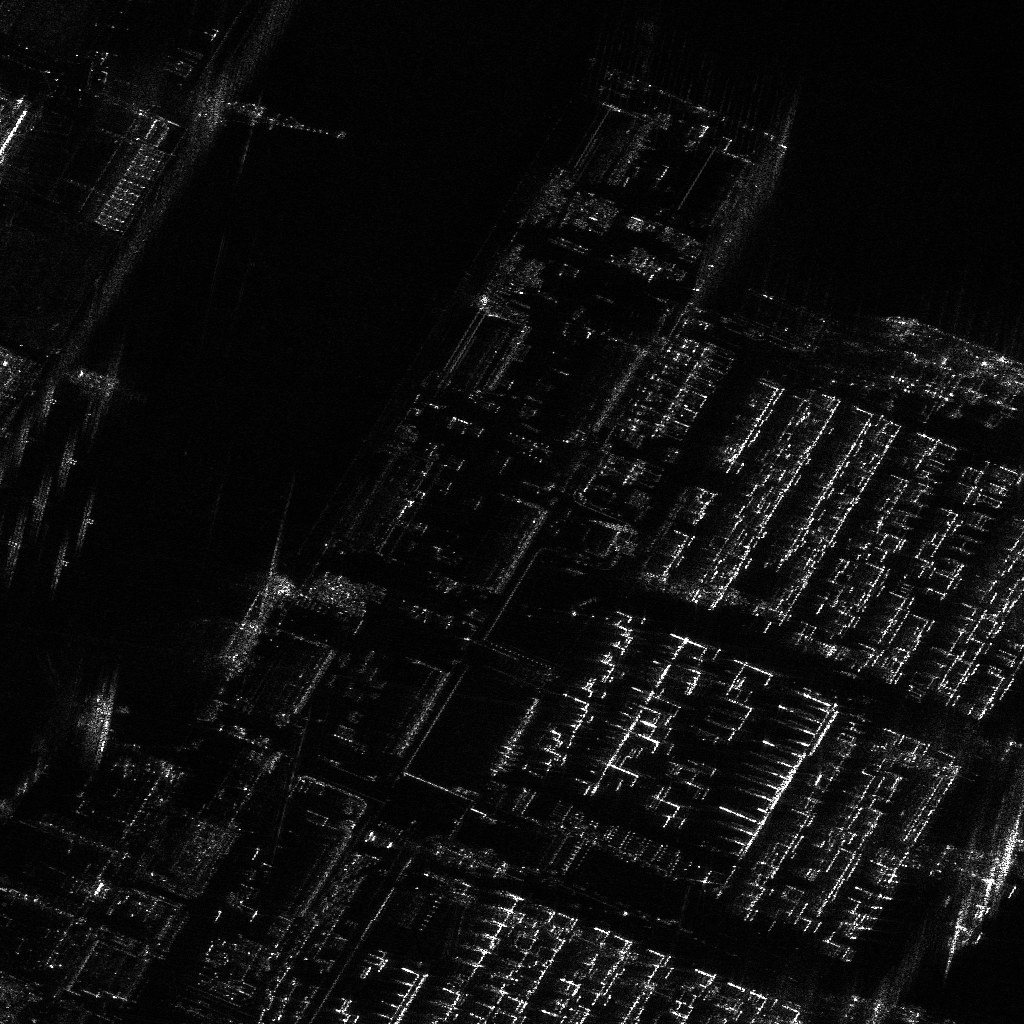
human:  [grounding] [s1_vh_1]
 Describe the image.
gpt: In the satellite image, there is  <ref>1 small ore-oil </ref> <box>[[23, 54, 25, 66, 34]]</box> located at left,  <ref>7 medium container </ref> <box>[[1, 40, 2, 45, 14], [3, 36, 5, 41, 14], [5, 52, 6, 57, 14], [0, 49, 2, 54, 14], [3, 45, 4, 50, 14], [5, 41, 7, 47, 14], [8, 46, 9, 52, 14]]</box> located at left,  <ref>1 medium ore-oil </ref> <box>[[94, 78, 97, 94, 27]]</box> located at bottom right.